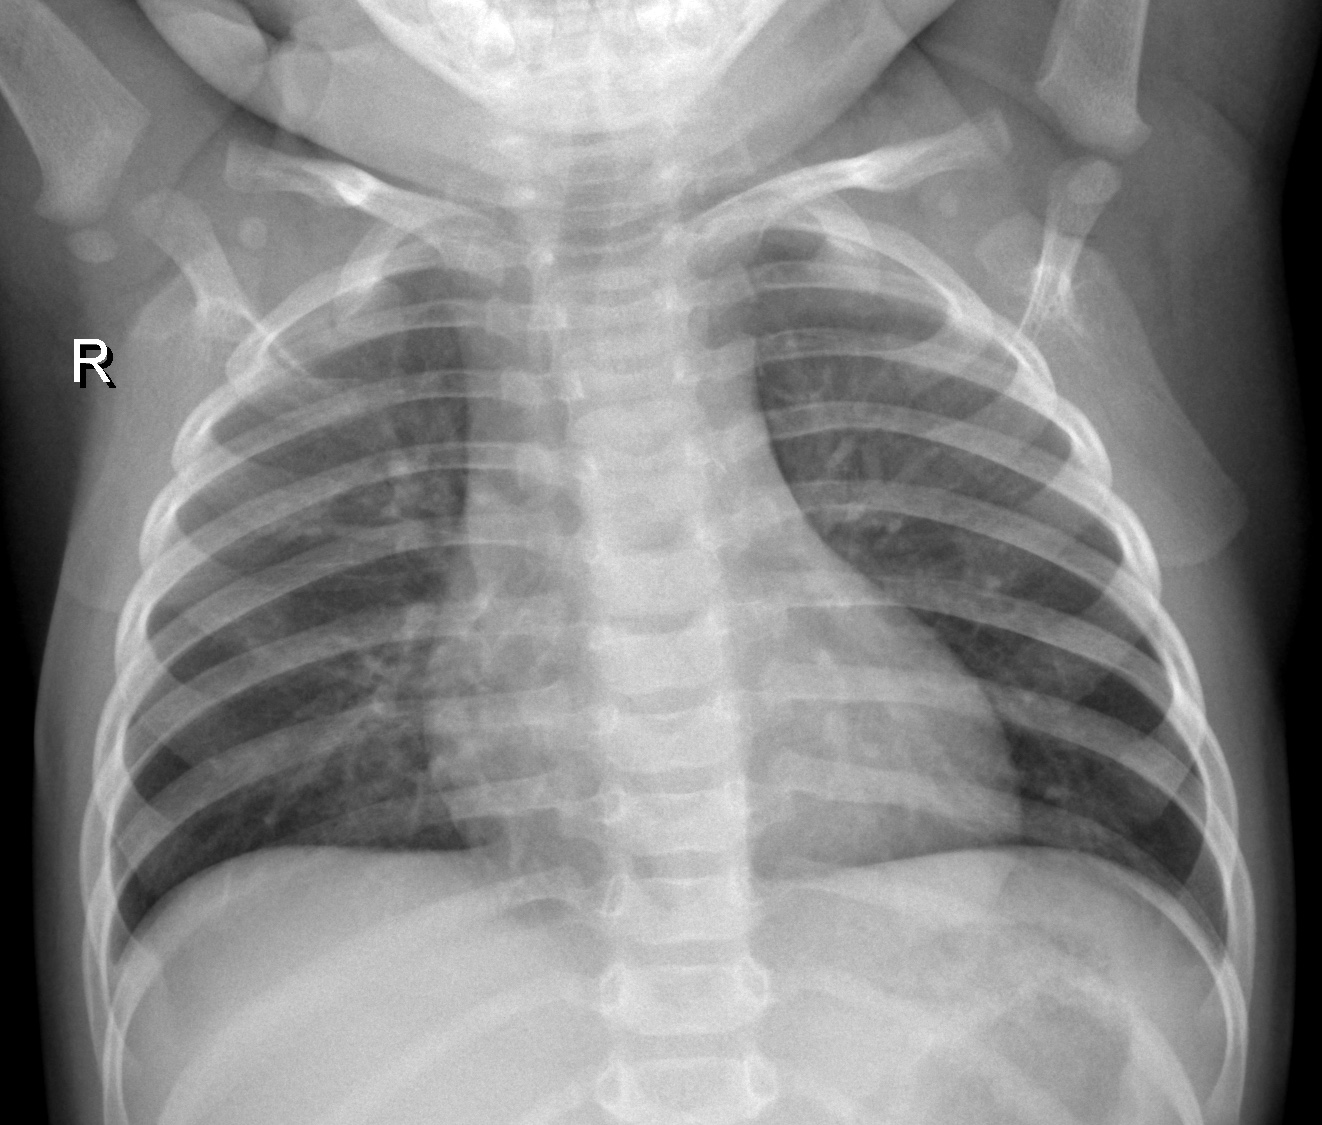
Diagnosis: NORMAL